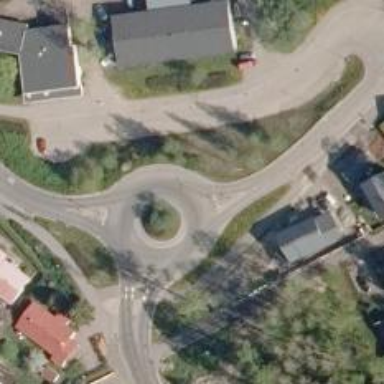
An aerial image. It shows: Secondary road around roundabout.